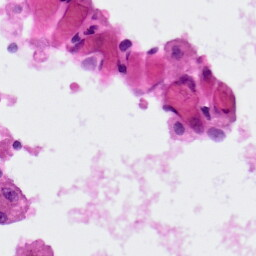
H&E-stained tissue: Lung